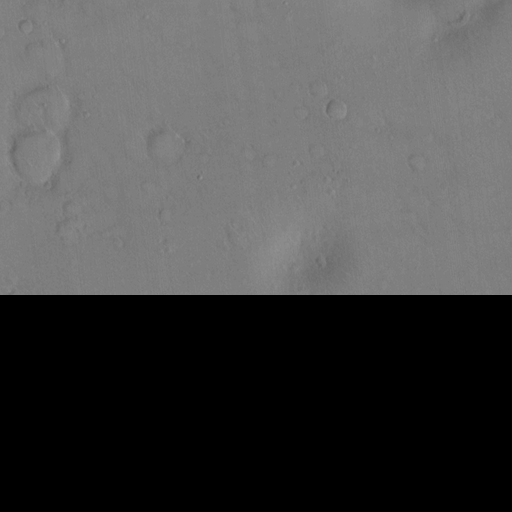
Objects detected: cone, cone